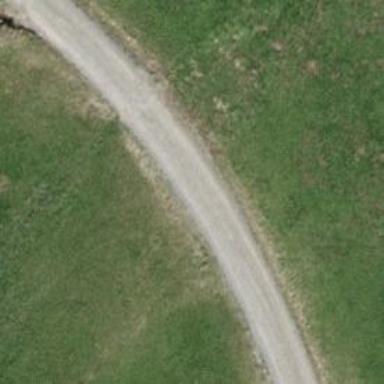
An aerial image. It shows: Compacted track road with grade3 tracktype.